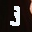
Label: 3